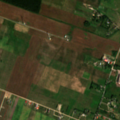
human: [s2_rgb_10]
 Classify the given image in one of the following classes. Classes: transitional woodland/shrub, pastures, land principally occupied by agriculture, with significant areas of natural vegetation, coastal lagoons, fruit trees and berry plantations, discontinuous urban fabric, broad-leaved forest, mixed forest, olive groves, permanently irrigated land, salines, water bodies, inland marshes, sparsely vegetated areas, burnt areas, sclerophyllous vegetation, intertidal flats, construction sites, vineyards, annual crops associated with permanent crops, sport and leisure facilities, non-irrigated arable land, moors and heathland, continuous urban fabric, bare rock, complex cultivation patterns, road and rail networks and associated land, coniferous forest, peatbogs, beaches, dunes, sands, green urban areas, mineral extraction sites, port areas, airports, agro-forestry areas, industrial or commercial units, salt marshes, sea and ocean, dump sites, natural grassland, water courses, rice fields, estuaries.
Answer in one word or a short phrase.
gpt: non-irrigated arable land, complex cultivation patterns, mixed forest